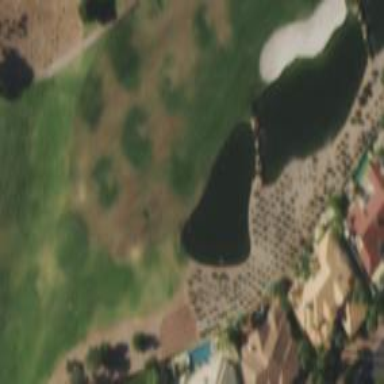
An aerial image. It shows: Rough grassy area used for golf.